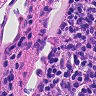
Metastatic tissue present: no